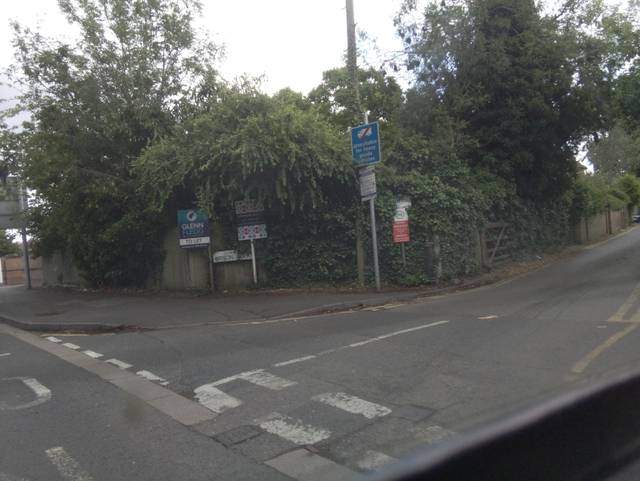
Region: United Kingdom
Coordinates: 51.506, -0.5959